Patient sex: M
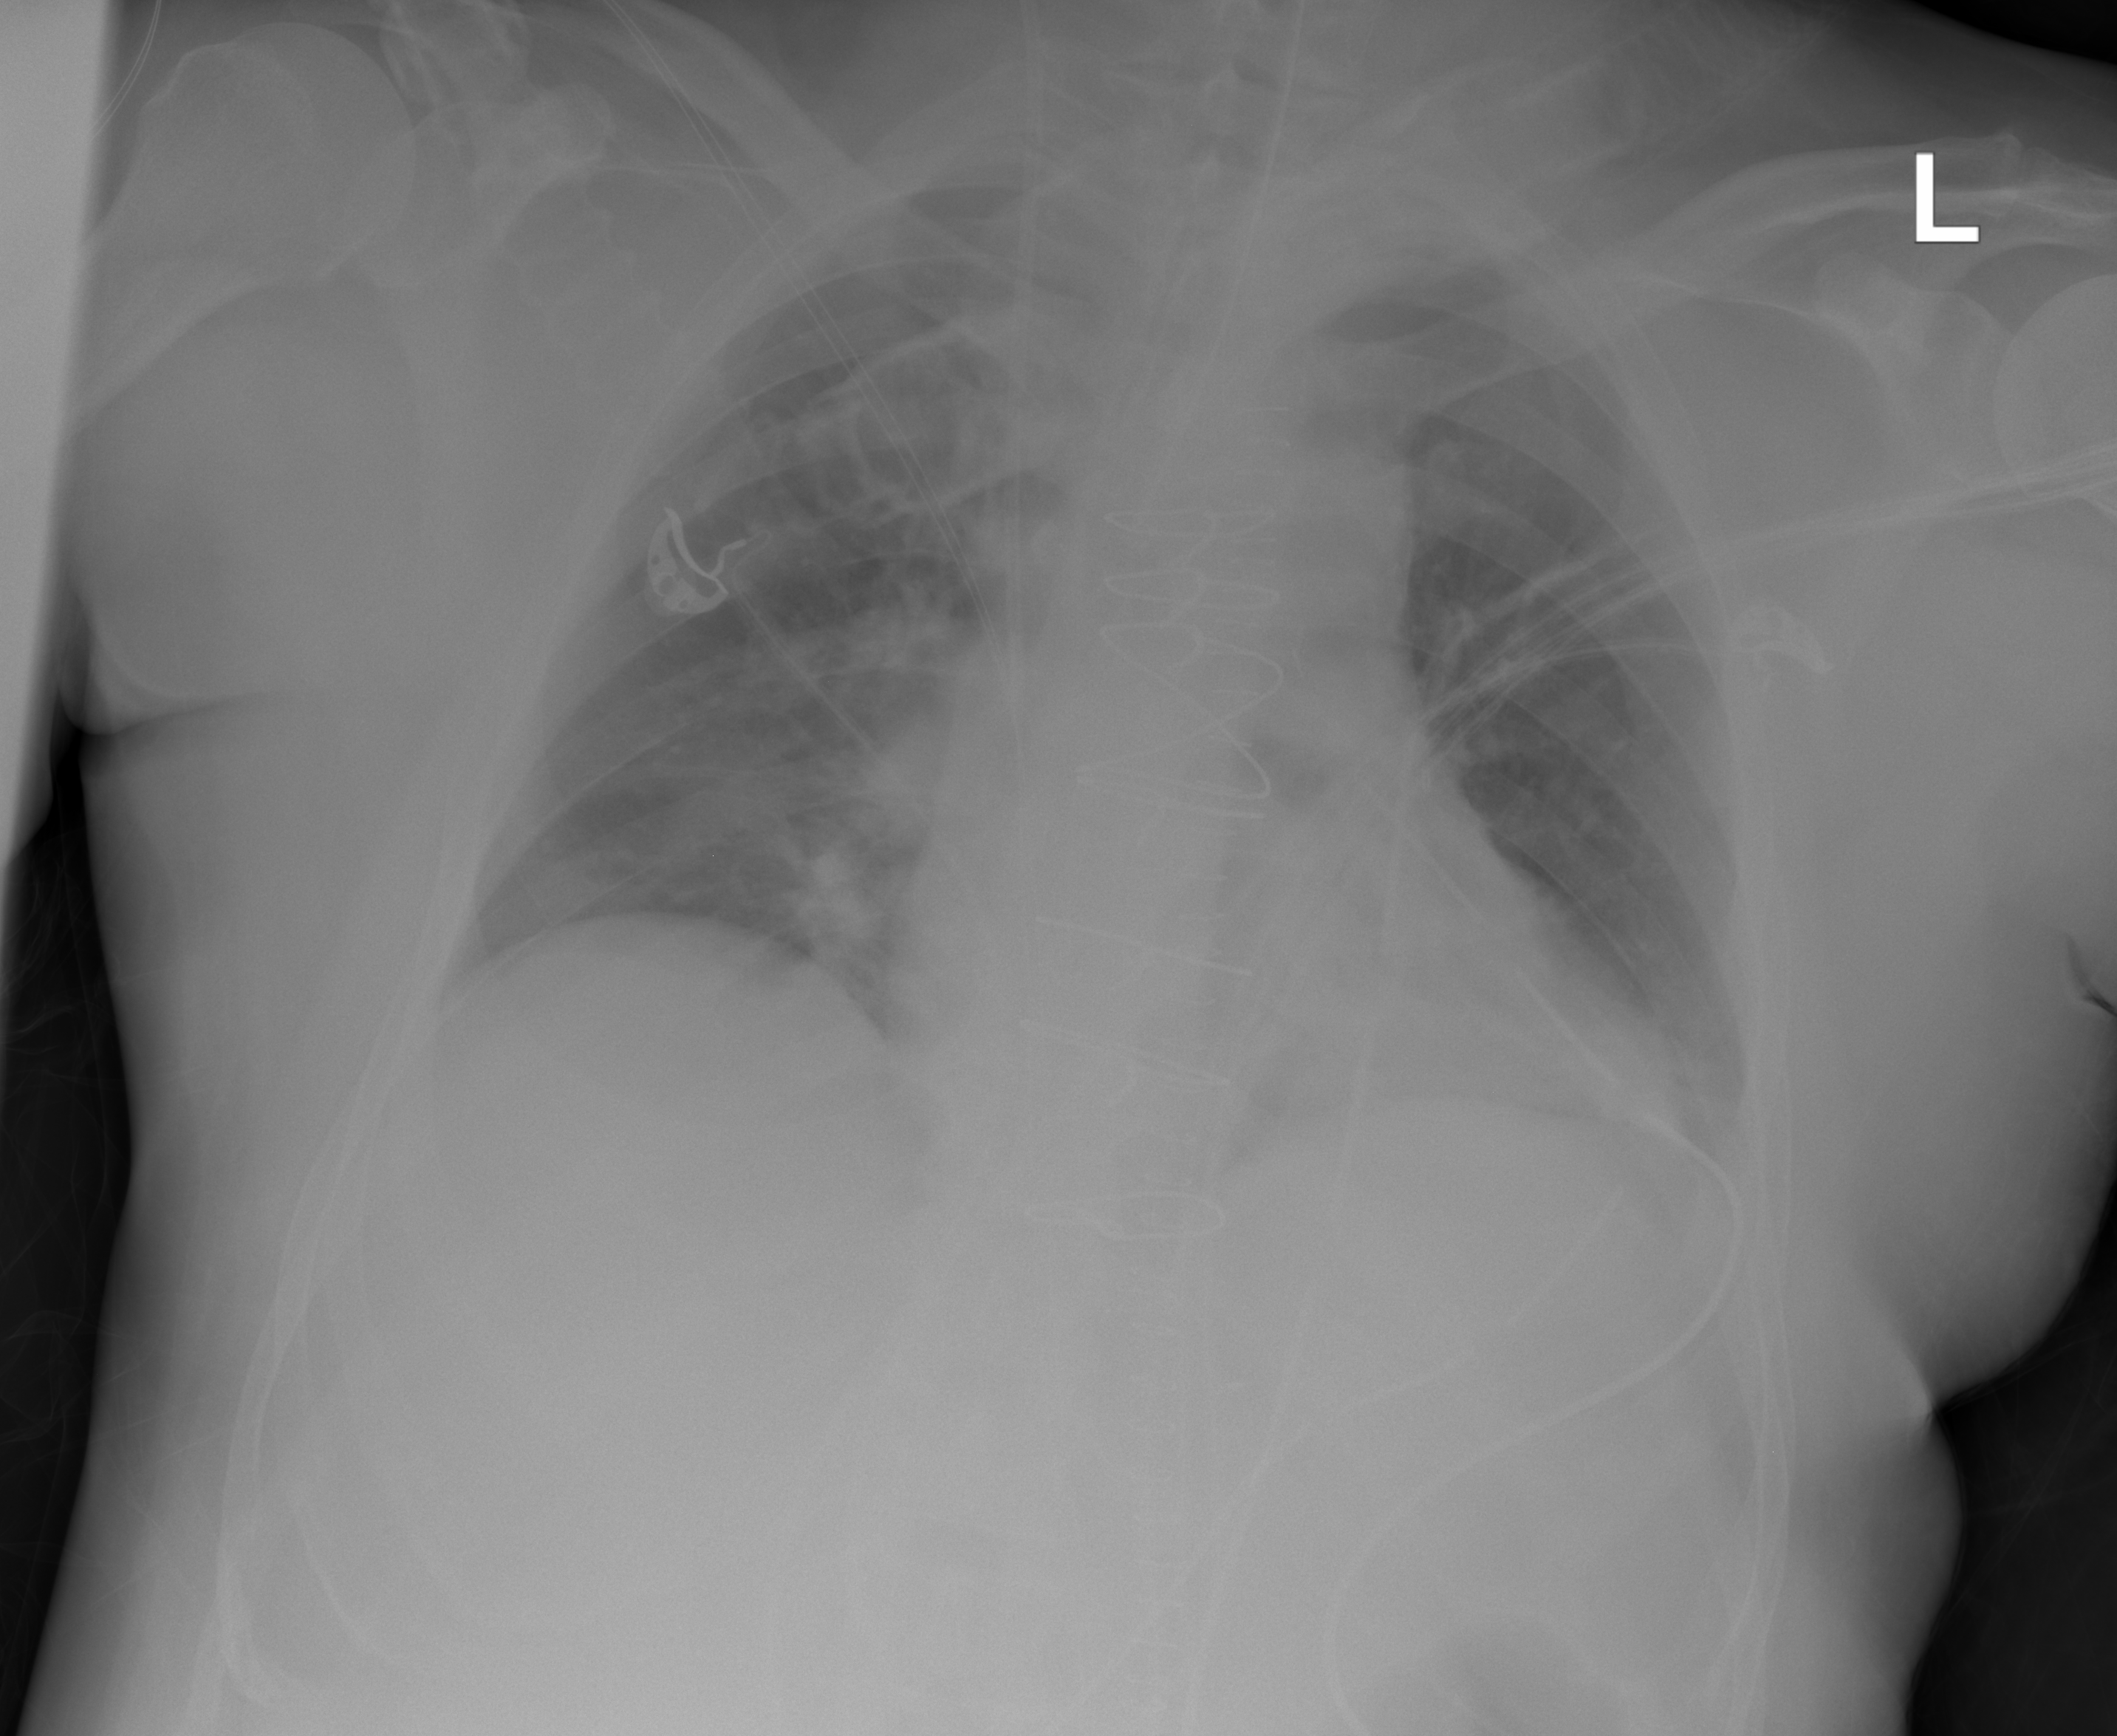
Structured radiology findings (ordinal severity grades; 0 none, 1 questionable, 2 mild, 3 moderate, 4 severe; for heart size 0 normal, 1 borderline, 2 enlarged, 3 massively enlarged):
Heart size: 0
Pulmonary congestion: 0
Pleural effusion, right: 0
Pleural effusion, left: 0
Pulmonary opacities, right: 0
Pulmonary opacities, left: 0
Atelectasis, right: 0
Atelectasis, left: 2